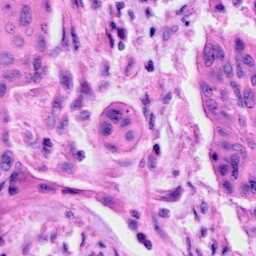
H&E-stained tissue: Cervix